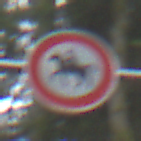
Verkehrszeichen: VerbotReiter
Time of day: Midday
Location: Outdoor (Nature)
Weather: Overcast
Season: NotSpecified
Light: Natural